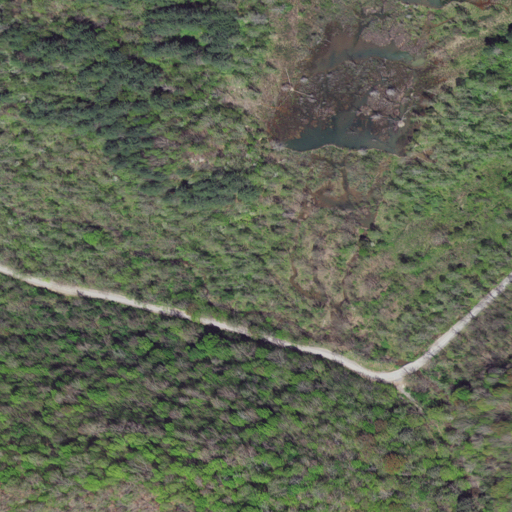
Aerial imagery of valley in Virginia named Back Valley containing deciduous forest, woody wetlands, open development, evergreen forest, low intensity development, and mixed forest